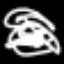
Label: leaf